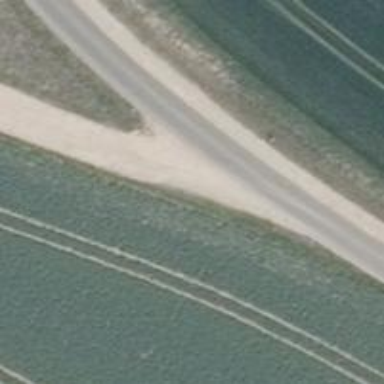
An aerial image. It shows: Tertiary road with asphalt surface.